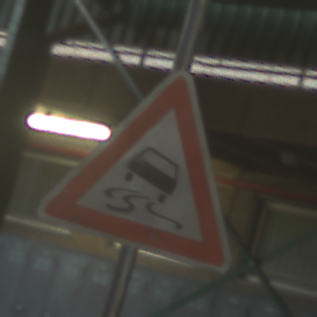
Verkehrszeichen: SchleuderOderRutschgefahr
Umgebung: Roofed, Special
Tageszeit: MorningAfternoon
Wetter: NotSpecified
Licht: Artificial
Jahreszeit: NotSpecified
Kontrast: MediumContrast